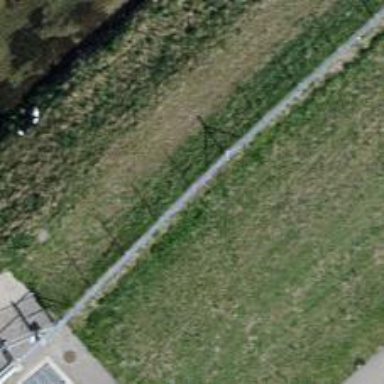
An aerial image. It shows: Fence.